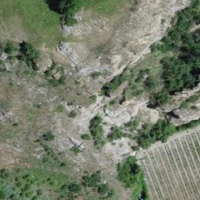
EUNIS habitat code: 48
Species observed at this site:
Emberiza cia